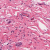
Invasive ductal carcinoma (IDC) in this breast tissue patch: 0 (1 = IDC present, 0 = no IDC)